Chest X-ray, PA view. Patient: 63 years old, sex F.
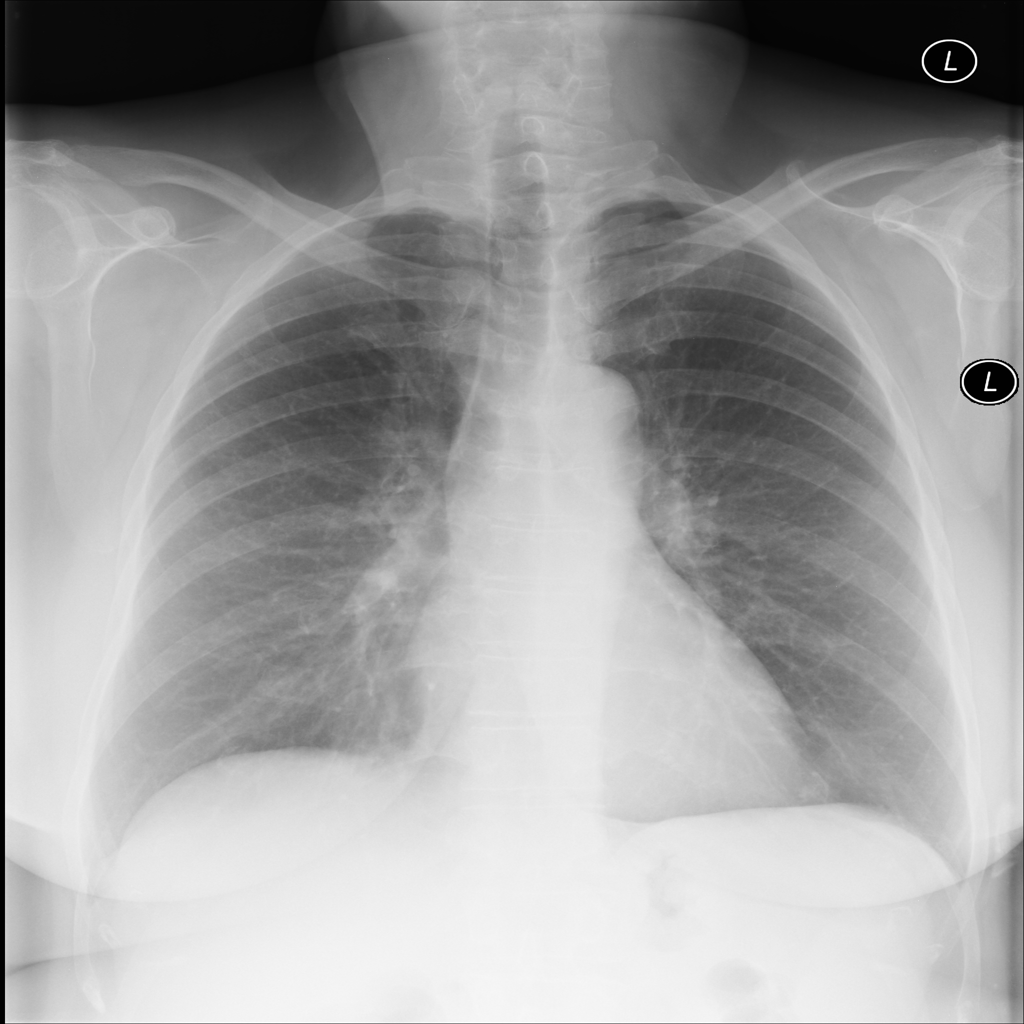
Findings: No Finding